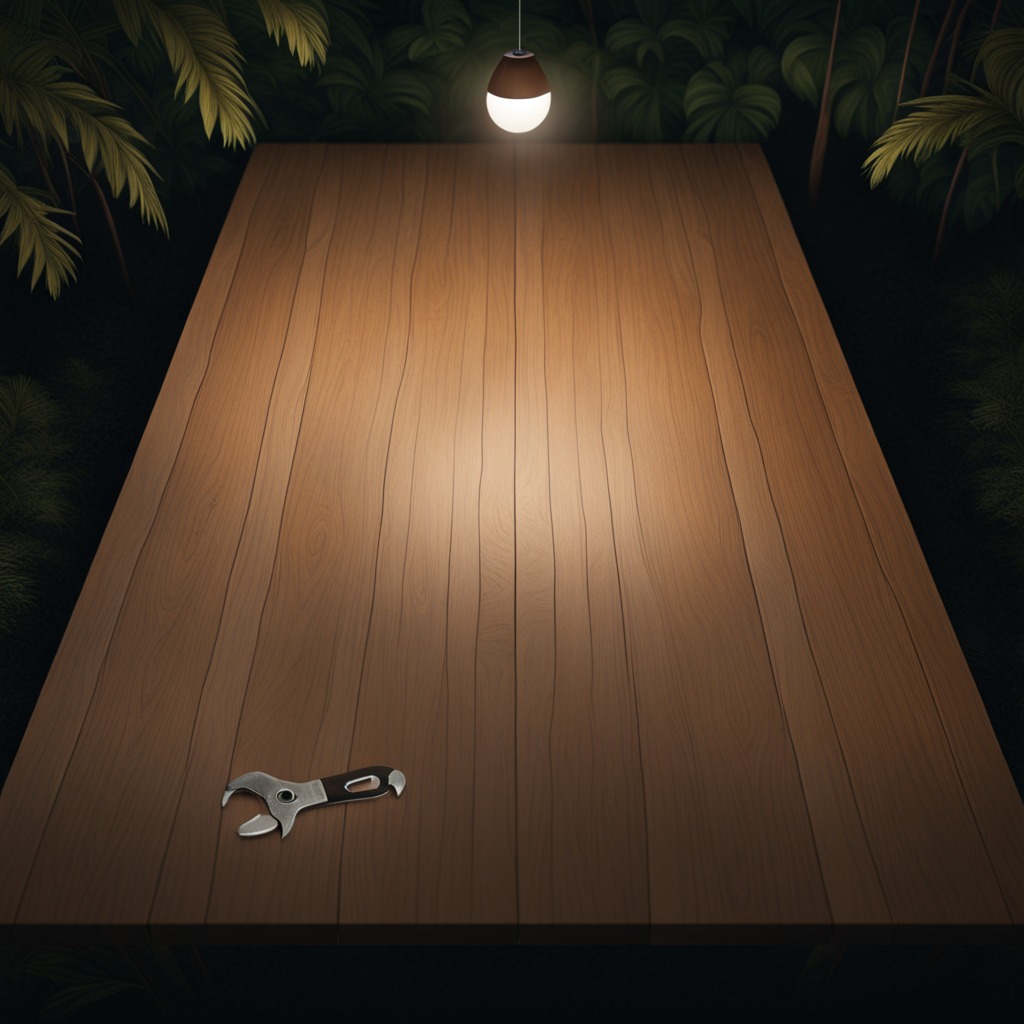
An wrench is lying on a wooden table inside a jungle field workshop tent at night.